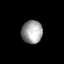
Tissue: prostate
Cell type: Epithelial cells
Senescence score: 0.3189
Nuclear area (px): 466
Mean DAPI intensity: 161.071